Aerial crown-view tile of a tropical tree (Barro Colorado Island, Panama), acquired 20250715:
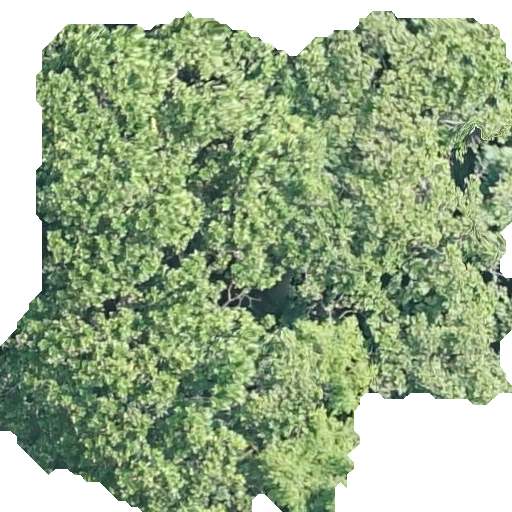
Species: Anacardium excelsum
GBIF accepted scientific name: Anacardium excelsum
Crown area: 316.931 m²